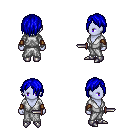
a pixel art fantasy rpg character, female body template, dark elf, purple skin, white robe, magenta pants, blue bangs hairstyle, cloth bracers, metal boots, dagger, four views (front, back, left, right), 2x2 character sprite sheet, small pixel art, hard edges, no anti-aliasing